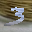
Label: 3